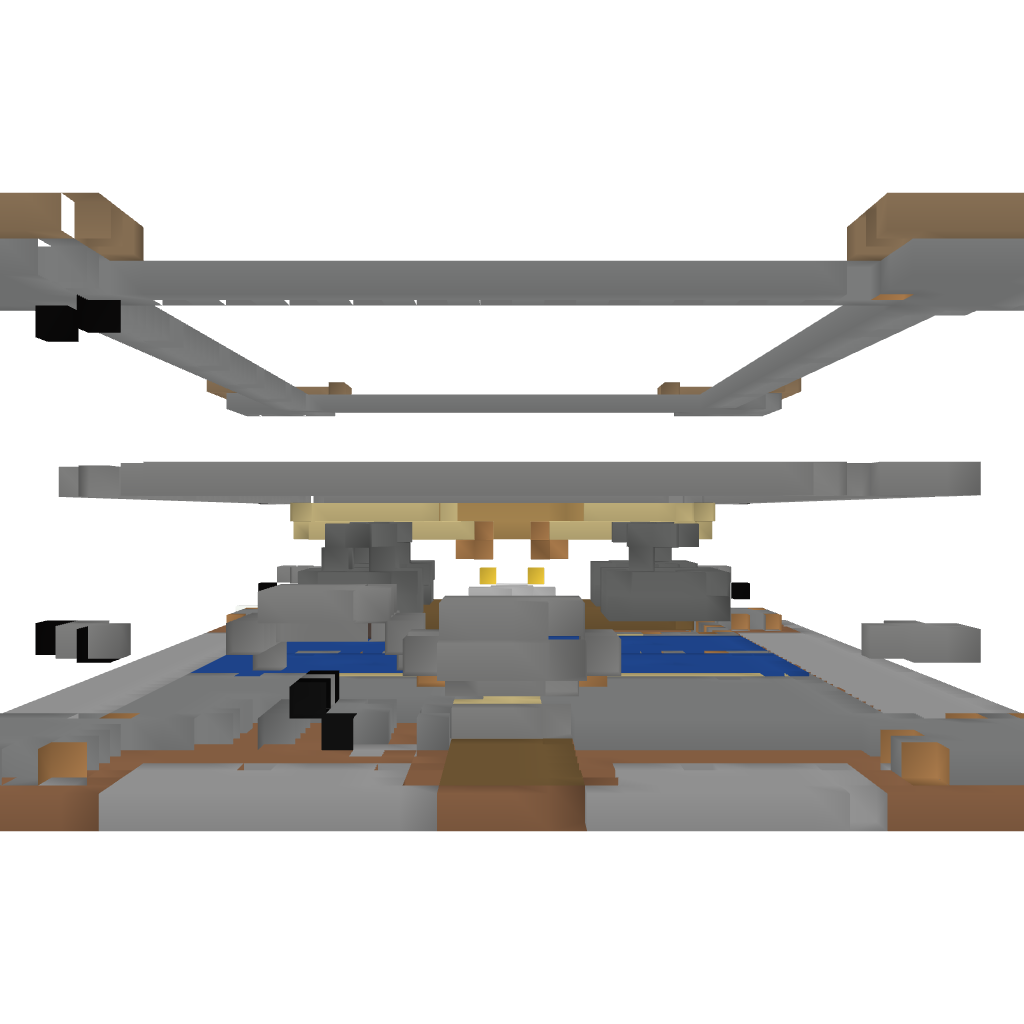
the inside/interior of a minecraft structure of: castle-af-lol